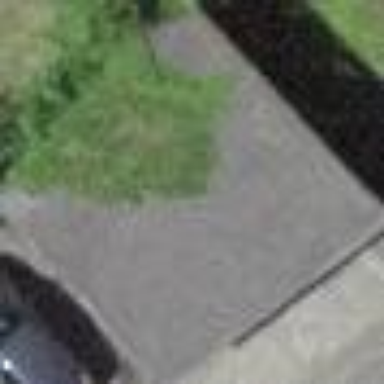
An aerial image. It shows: Garage building.